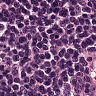
Metastatic tissue present: yes